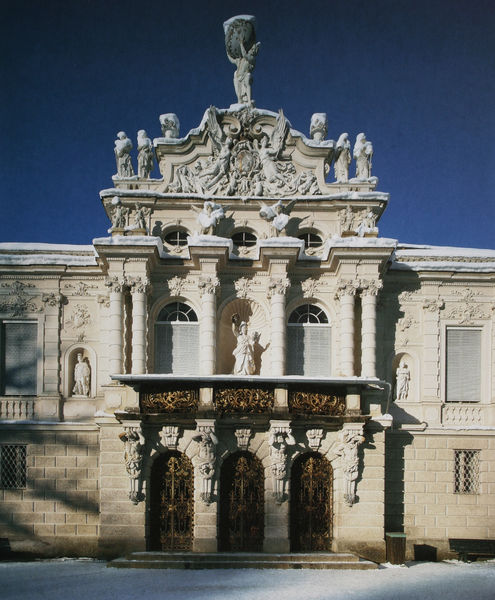
Titel: Der Mittelrisalit der Hauptfassade von Schloss Linderhof
Künstler: Georg Dollmann
Standort: Graswangtal
Institution: Schloss Linderhof
Schlagwörter: blau, gott, himmel, schatten, weiß, ocker, sand, ausschnitt, braun, fenster, frankreich, glas, hell, holz, licht, marmor, schmuck, säule, säulen, tür, gebäude, haus, schloss, schnee, weg, beige, ornament, gericht, architektur, barock, schale, stein, brüstung, gitter, kirche, sonne, figur, gold, drei, klassizismus, doppelsäule, engel, skulptur, statue, balkon, farbig, ansicht, bogen, fassade, türen, giebel, mauer, hof, winter, platz, pilaster, figuren, rundbogen, treppe, detail, verzierung, stuck, geländer, stufe, stufen, tor, foto, fotografie, photographie, bögen, eingang, nische, palast, balustrade, kranz, rathaus, kapitelle, photo, verziert, portal, rustika, schnörkel, kalotte, doppelsäulen, gesims, skulpturen, vorkragen, plastiken, portale, risalit, statuen, sandstein, freiheit, giebelfiguren, mezzanin, antik, götter, griechisch, rundbögen, baldachin, konsolen, muschel, herkules, verzierungen, victoria, liberta, alabaster, mamor, lisenen, tympanon, amtsgebäude, neo, eingangsportal, schlußstein, bauschmuck, stiegen, jalousien, ochsenauge, kappelle, tuck, golg, atlas, hermen, atlanten, kämpferplatten, jura, amt, säulentrommeln, prortal, konsolenfiguren, anrike, atlar, drei türen, neo-klassizismus